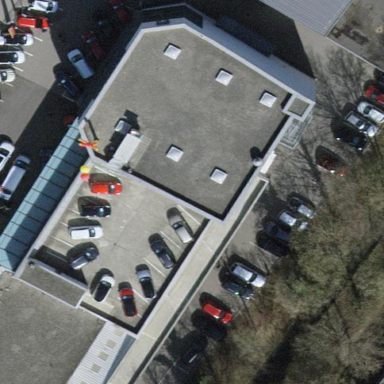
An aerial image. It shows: Building with flat roof.